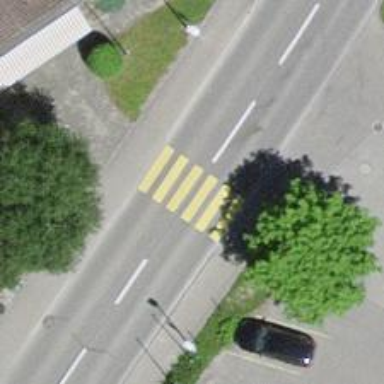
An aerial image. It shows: Uncontrolled road crossing.